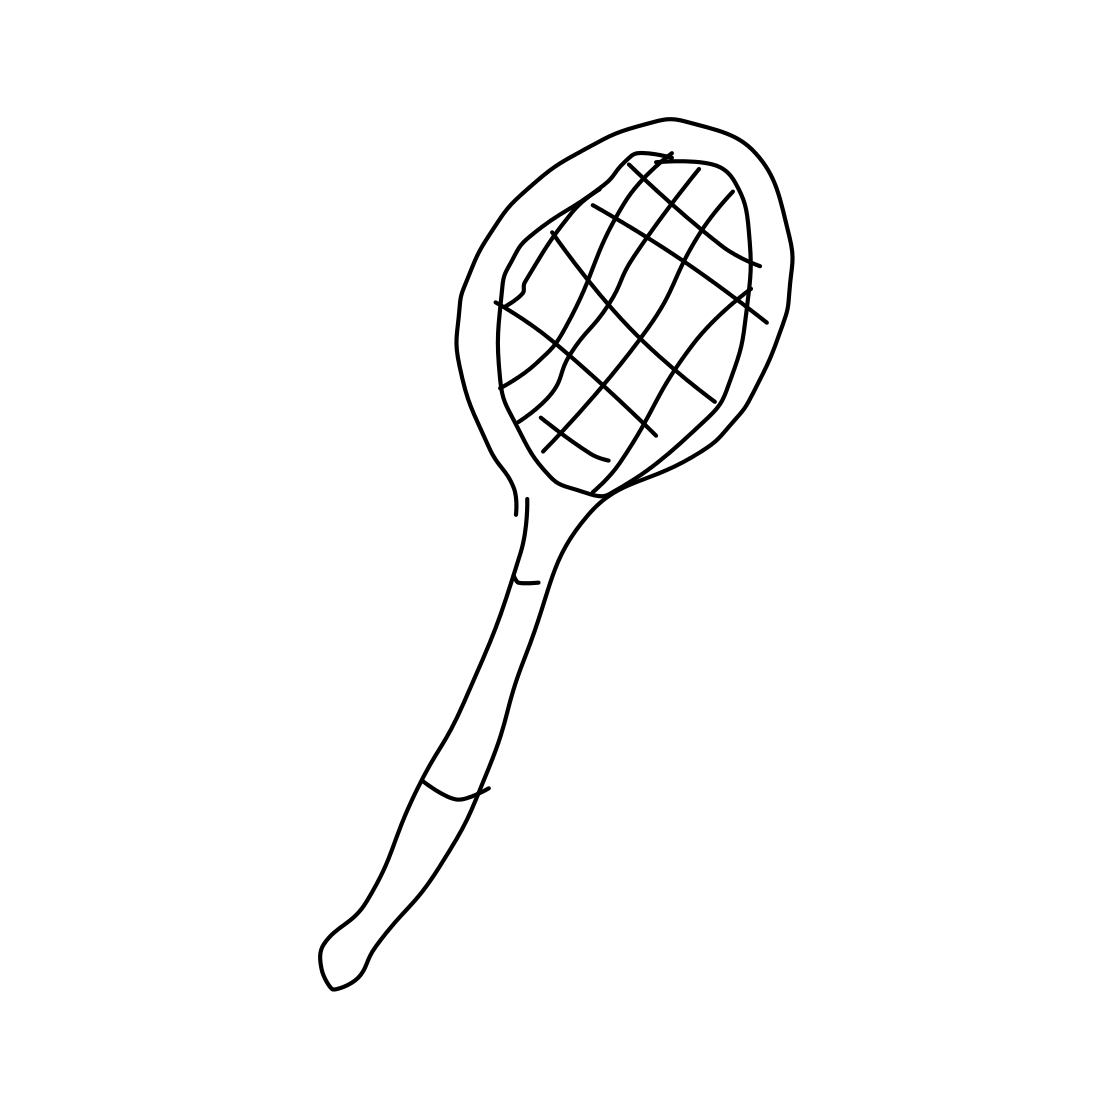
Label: tennis-racket